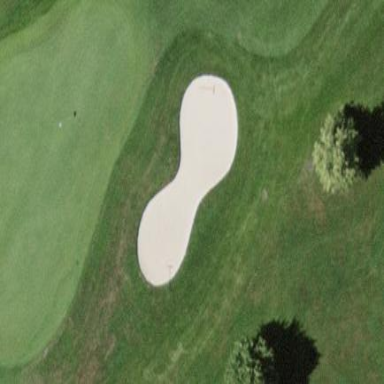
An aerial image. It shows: Sand bunker on golf course.